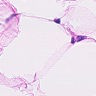
Metastatic tissue present: no